Question: How to rotate an image on an HTML5 Canvas, without loosing any image data? I mean if rotation causes the image dimensions to increase, I want to expand the Canvas container as well, so that the image is not cut off. The following image might say better:

The brown colored box is actually the container that wraps the Canvas. I want to expand it (and the Canvas to fit the image) when the Canvas is rotated, so that the image is not cut off.
The image could be larger than the Canvas hence I'm using a bounding box method to calculate proportional sizes with the parent container to fit the image. So the Canvas's 'style' dimensions will be the calculated ones whereas it's height and width attributes will be the image dimensions.
Any help is appreciated!
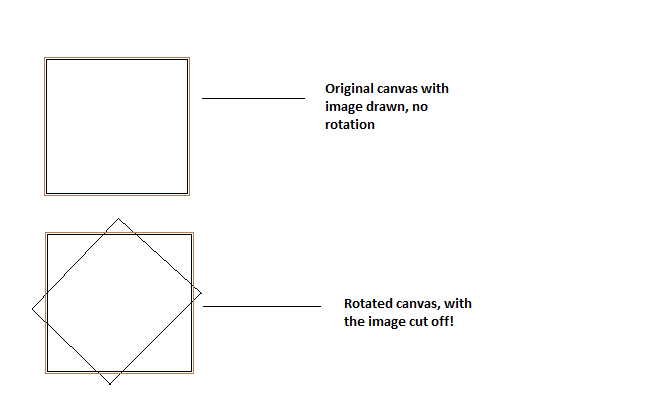
Answer: This function will resize your canvas to exactly fit the rotated image. You must supply the width and height of the image and it's current rotation angle in degrees.
[Edited: OOPS! I should have converted the angle to radians ... And ... the width/height should be changed, not the width/height]
'''
function resizeCanvasContainer(w,h,a){
var newWidth,newHeight;
var rads=a*Math.PI/180;
var c = Math.cos(rads);
var s = Math.sin(rads);
if (s < 0) { s = -s; }
if (c < 0) { c = -c; }
newWidth = h * s + w * c;
newHeight = h * c + w * s ;
var canvas = document.getElementById('canvas');
canvas.width = newWidth + 'px';
canvas.height = newHeight + 'px';
}
'''